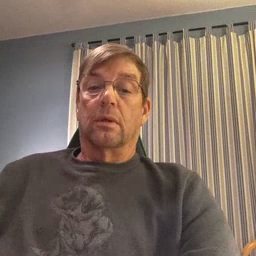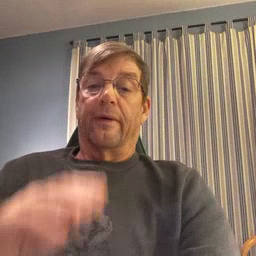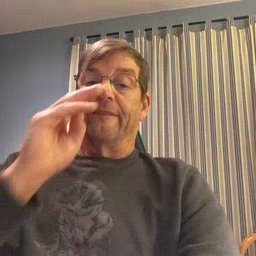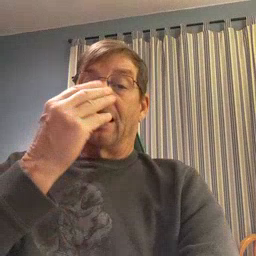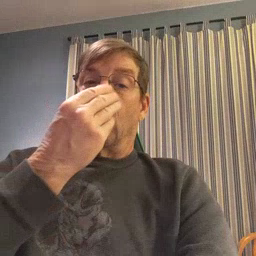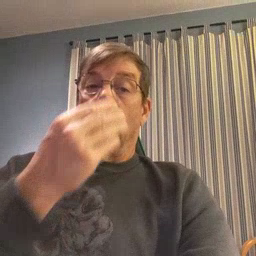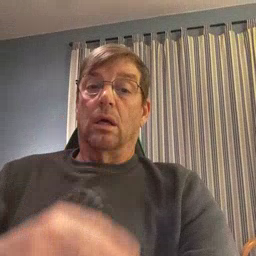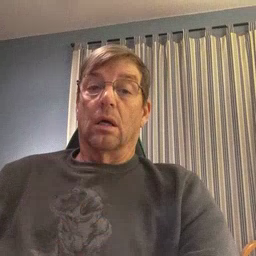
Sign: flower